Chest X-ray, AP view. Patient: 72 years old, sex M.
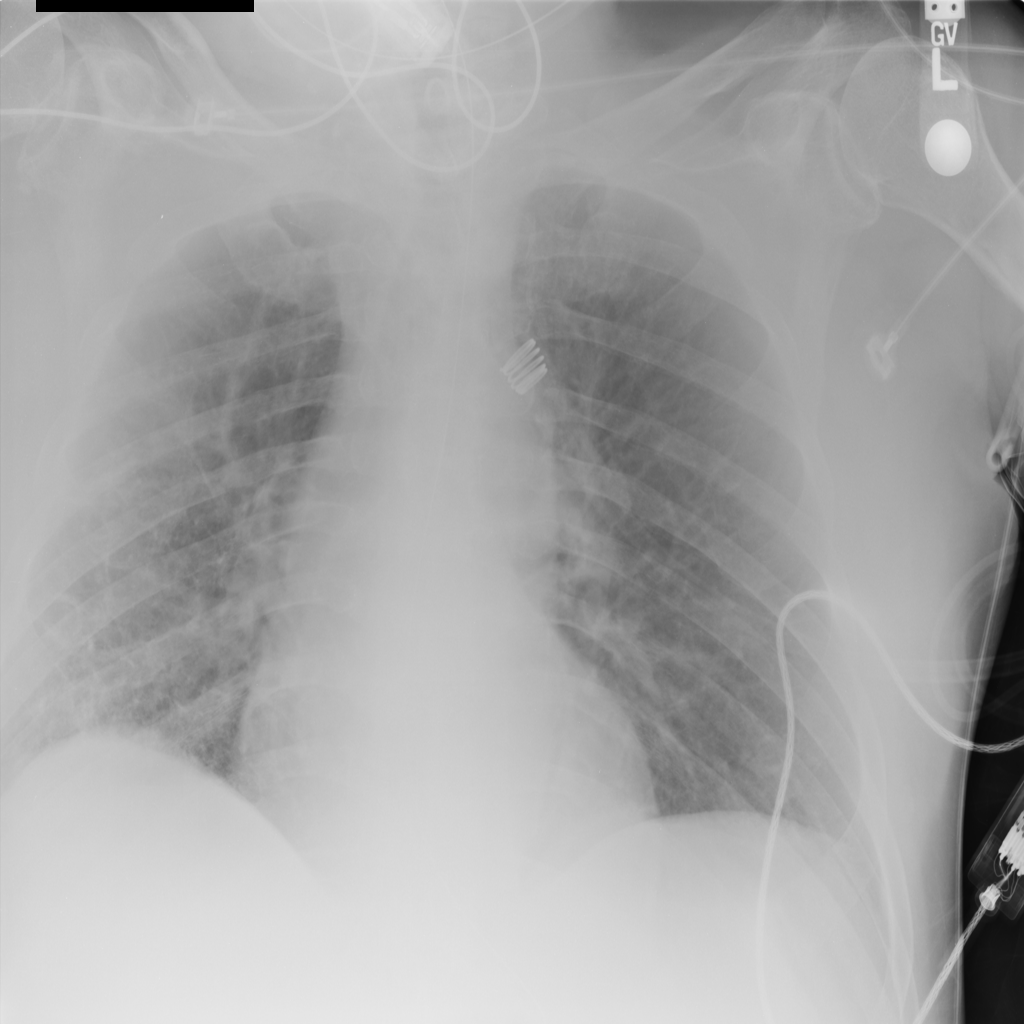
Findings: No Finding